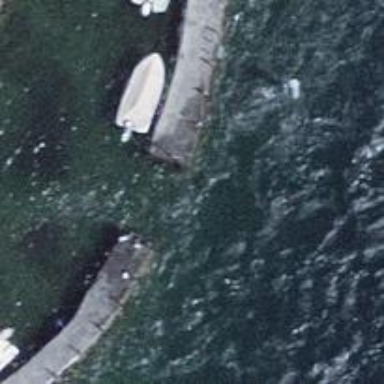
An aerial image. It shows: Man-made pier.